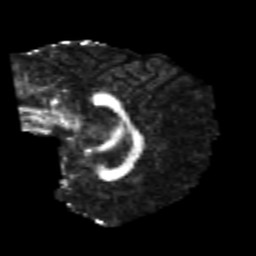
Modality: FA
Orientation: sagittal
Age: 22
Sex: male
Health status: healthy
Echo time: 0.074 s